Question: I have this in my designer:

On the right is the files in a listView1.
On the left is the directory main directory of this files treeView1.
I have this code in menu strip item clicked event :
'''
void menuStrip1_ItemClicked(object sender, ToolStripItemClickedEventArgs e)
{
if (e.ClickedItem.Text == "Upload")
{
List<String> selected = new List<String>();
foreach (ListViewItem lvi in listView1.SelectedItems)
{
selected.Add(lvi.Text);
}
AllFiles = selected.ToArray();
Bgw.RunWorkerAsync();
}
}
'''
The problem is that the file/s in AllFiles array are only the filenames for example: bootmgr or install.exe
But i need that in the All Files each file will have also it's full path for example:
> c:ootmgr or c:\install.exe or c: est est\example.txt
How can i add to AllFiles also the paths ?
I tried now:
'''
void menuStrip1_ItemClicked(object sender, ToolStripItemClickedEventArgs e)
{
if (e.ClickedItem.Text == "Upload")
{
List<String> selected = new List<String>();
string dir = treeView1.SelectedNode.FullPath;
foreach (ListViewItem lvi in listView1.SelectedItems)
{
string g = Path.Combine(dir, lvi.Text);
selected.Add(g);
}
AllFiles = selected.ToArray();
Bgw.RunWorkerAsync();
}
}
'''
And in form1:
'''
private void FtpProgress_DoWork(object sender, DoWorkEventArgs e)
{
f = new FtpSettings();
f.Host = "ftP://ftp.newsxpressmedia.com";
f.Username = "...";
f.Password = "...";
files = TV_LV_Basic.ExplorerTree.AllFiles;
StringArrayUploadFiles(sender, e);
}
'''
AllFiles contain the files and paths for example C: est.txt
Then :
'''
private void StringArrayUploadFiles(object sender, DoWorkEventArgs e)
{
try
{
foreach (string txf in files)
{
string fn = txf;
BackgroundWorker bw = sender as BackgroundWorker;
if (f.TargetFolder != "" && f.TargetFolder != null)
{
createDirectory(f.TargetFolder);
}
else
{
f.TargetFolder = Path.GetDirectoryName(txf);
//createDirectory(f.TargetFolder);
}
string UploadPath = String.Format("{0}/{1}{2}", f.Host, f.TargetFolder == "" ? "" : f.TargetFolder + "/", Path.GetFileName(fn));
'''
Now in txf for example i have C:test.txt
Then in f.TargetFolder i have: C:
Then in UploadPath i have: <URL>
But instead C: i need it to look like: <URL>
And there are sub directories for example then: <URL>
In the menuStrip1_ItemClicked event when i select a file for example test.txt already in this event i did a mess.
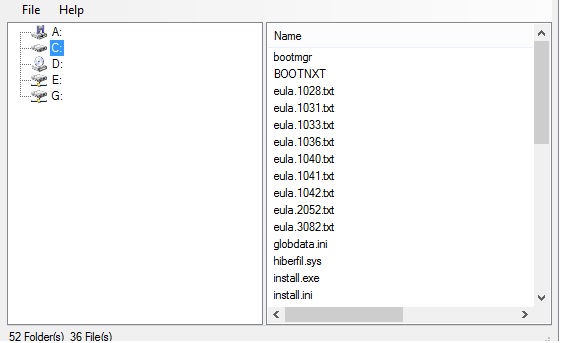
Answer: '''
FileInfo fi = new FileInfo("temp.txt");
'''
Determine the full path of the file just created.
'''
DirectoryInfo di = fi.Directory;
'''
Figure out what other entries are in that directory.
'''
FileSystemInfo[] fsi = di.GetFileSystemInfos();
'''
to display directoryinfo fullname in console
'''
Console.WriteLine("The directory '{0}' contains the following files and directories:", di.FullName);
'''
Print the names of all the files and subdirectories of that directory.
'''
foreach (FileSystemInfo info in fsi)
Console.WriteLine(info.Name);
'''
<URL>